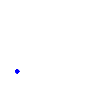
Particle: kaon